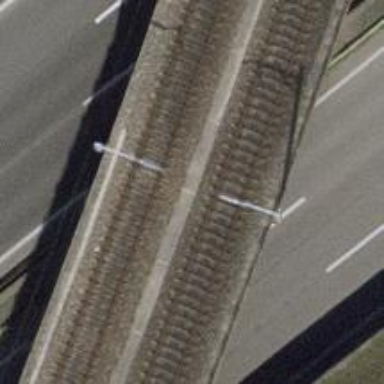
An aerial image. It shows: Railway bridge with electrified contact lines.